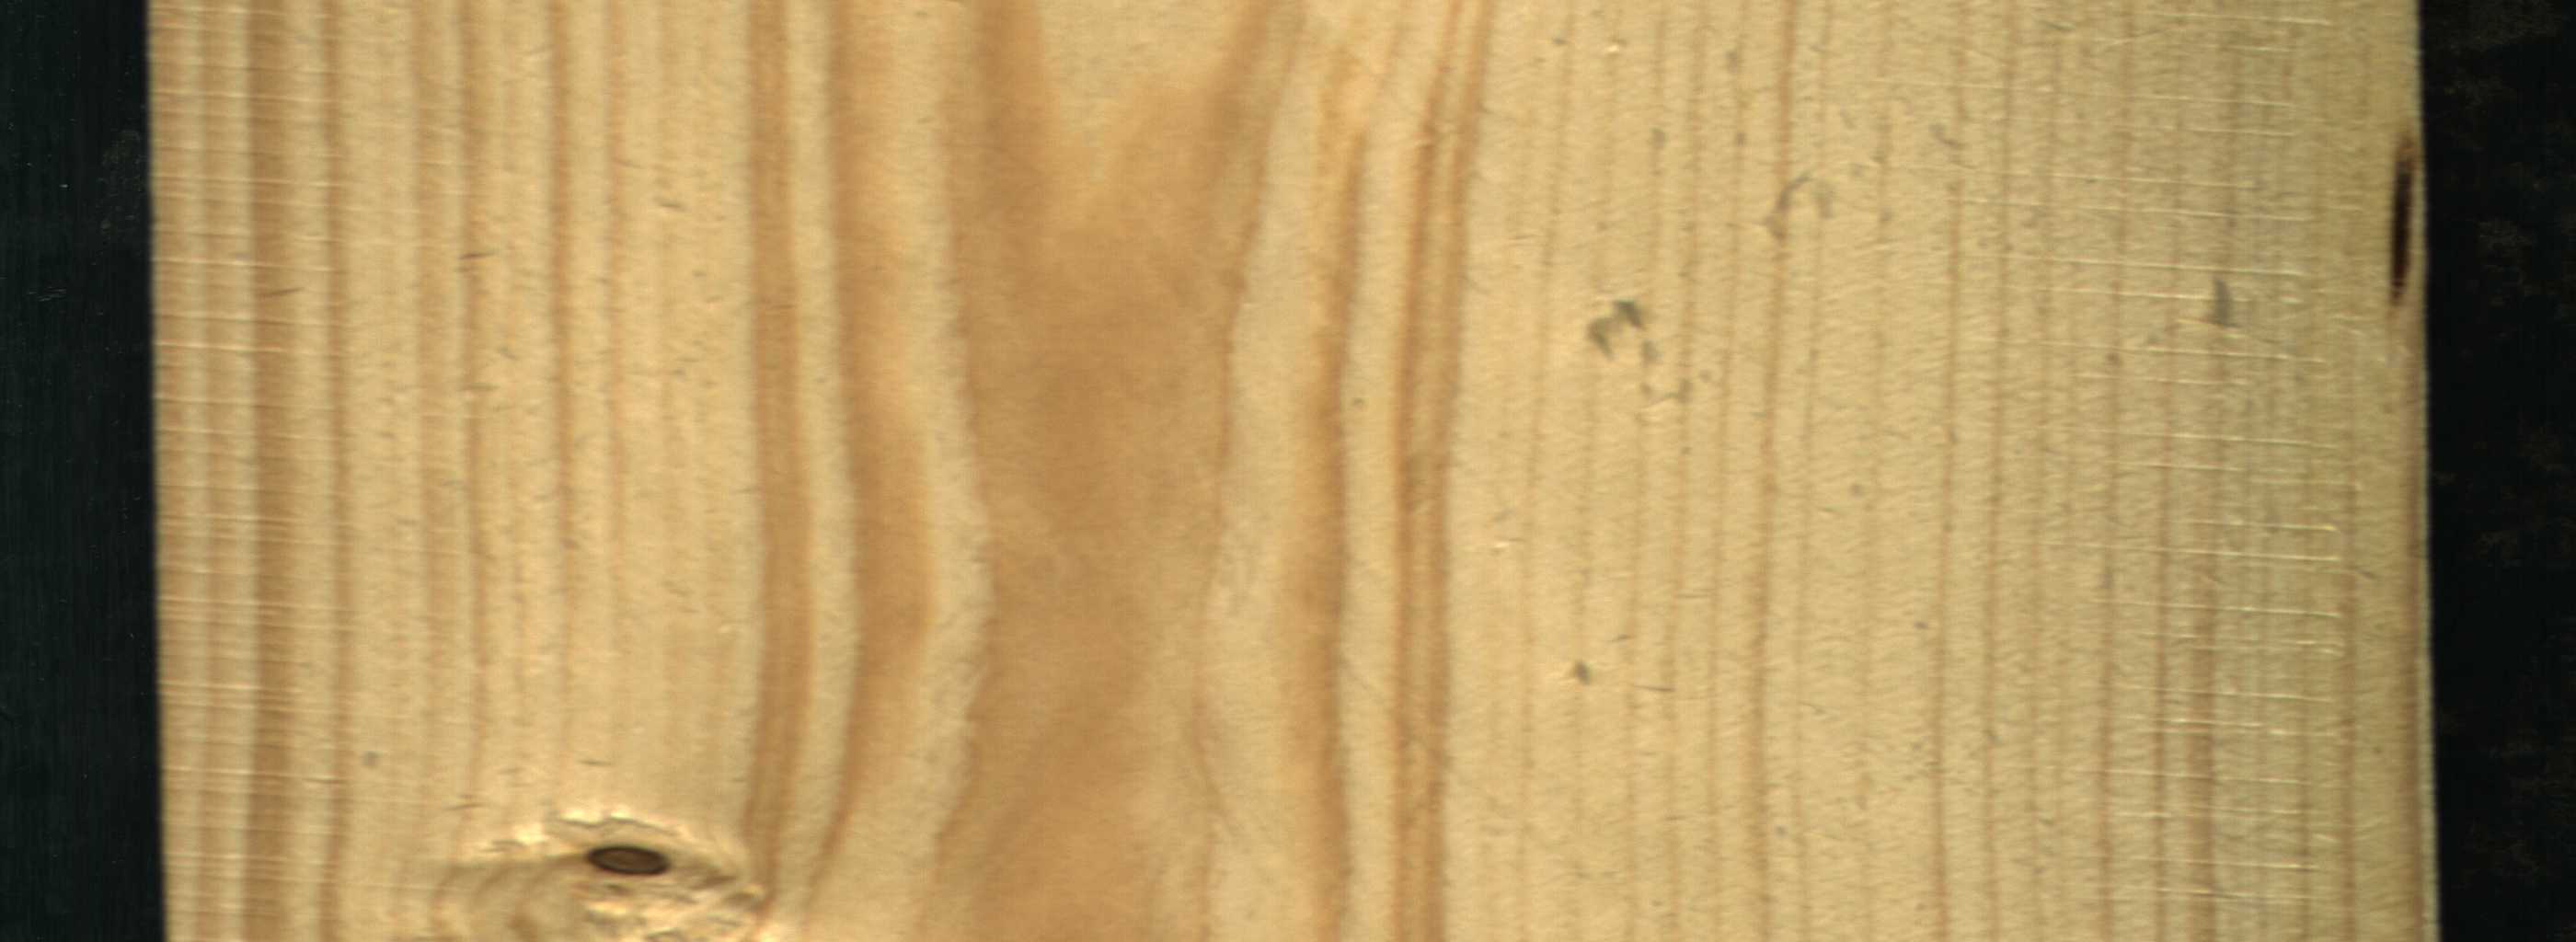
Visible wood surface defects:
resin
Dead_Knot